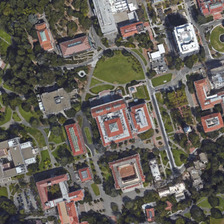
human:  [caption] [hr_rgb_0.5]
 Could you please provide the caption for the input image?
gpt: many green trees and buildings are in a school .

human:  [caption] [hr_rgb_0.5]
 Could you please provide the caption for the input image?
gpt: many green trees and buildings are in a school .

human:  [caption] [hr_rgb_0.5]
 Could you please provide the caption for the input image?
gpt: many green trees and buildings are in a school .

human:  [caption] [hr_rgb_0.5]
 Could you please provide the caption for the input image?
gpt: many green trees and buildings are in a school .

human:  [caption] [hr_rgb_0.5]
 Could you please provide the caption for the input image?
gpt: many green trees and buildings are in a school .